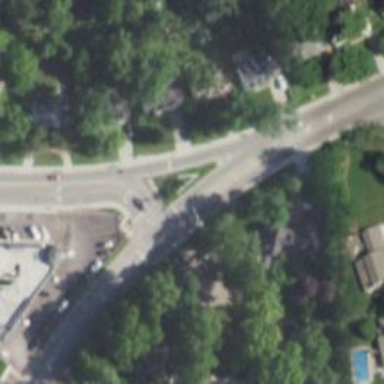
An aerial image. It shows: Marked crossing on footway.